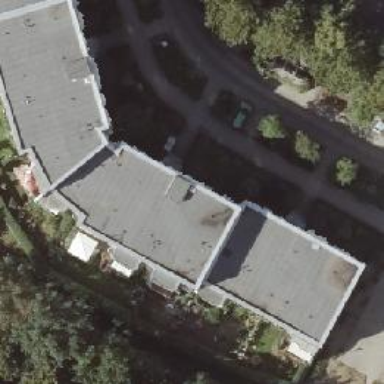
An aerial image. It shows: Building with apartments and flat roof.